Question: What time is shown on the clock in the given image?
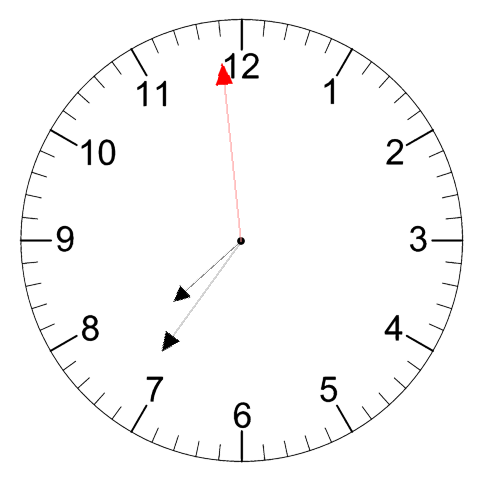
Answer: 07:35:59